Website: lowes
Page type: account-selection
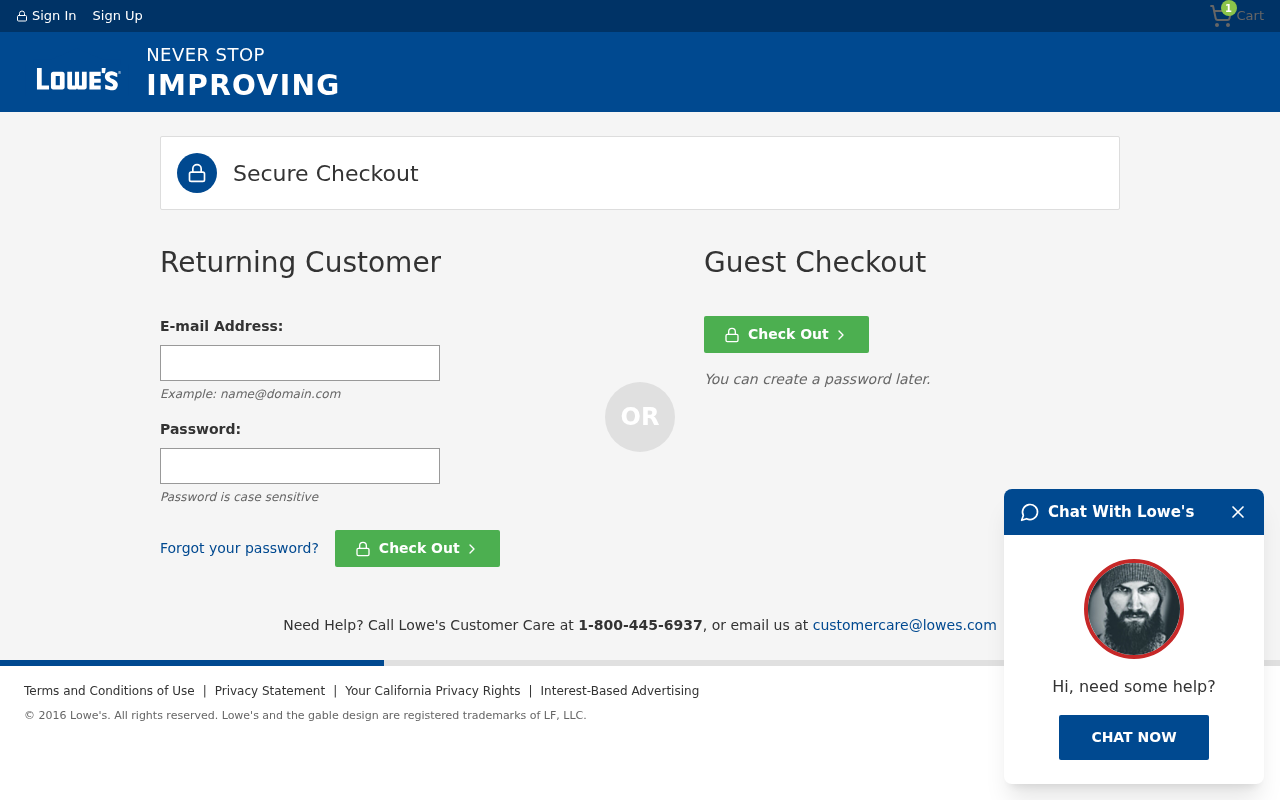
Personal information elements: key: PII_LOGIN_USERNAME
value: michael_sullivan
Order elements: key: ORDER_NUM_ITEMS
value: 1